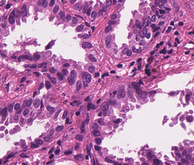
Tumor epithelial tissue: yes
Tumor-associated stroma tissue: yes
Normal tissue: no